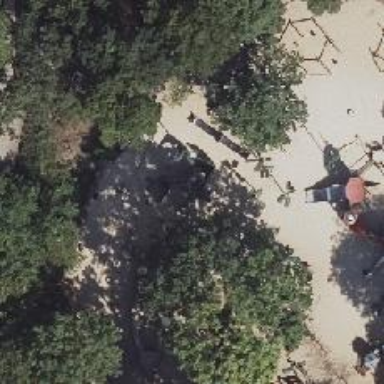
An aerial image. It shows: Playground featuring climbing wall.